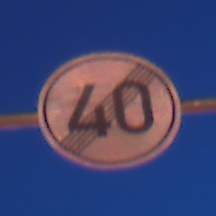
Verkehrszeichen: EndeGeschwindigkeit40
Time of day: Night
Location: Outdoor (Urban)
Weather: PartlyCloudy
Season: NotSpecified
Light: Artificial